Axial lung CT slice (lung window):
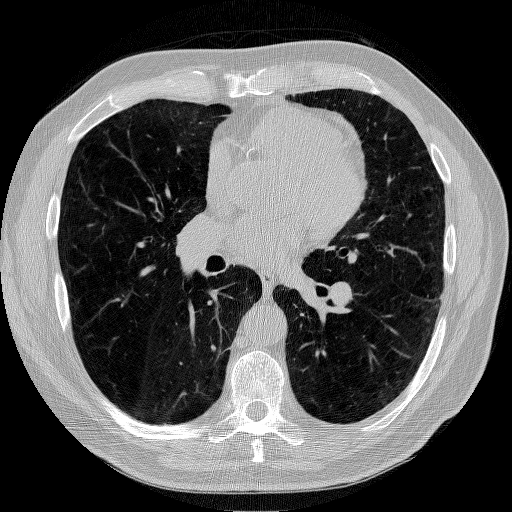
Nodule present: no